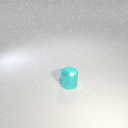
small cyan metal cylinder